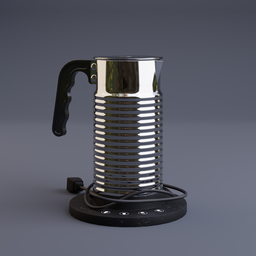
Label: appliances